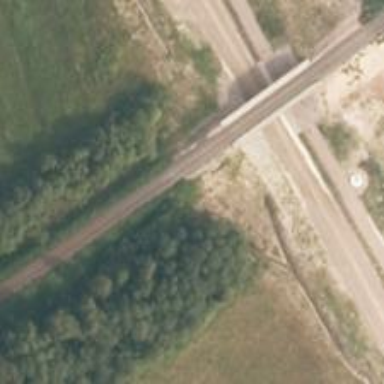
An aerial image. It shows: Bridge carrying continuous railway rails.